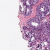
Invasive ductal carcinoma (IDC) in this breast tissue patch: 0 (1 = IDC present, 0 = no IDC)